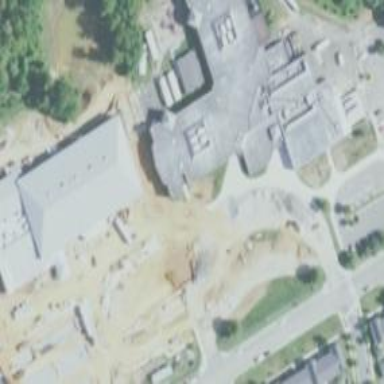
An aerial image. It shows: School building.